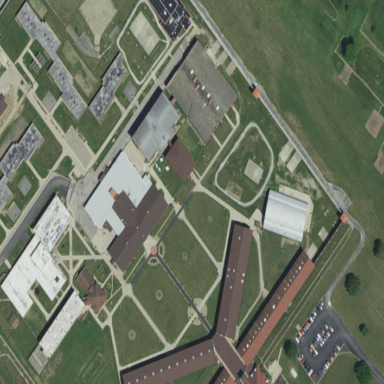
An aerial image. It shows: Prison.